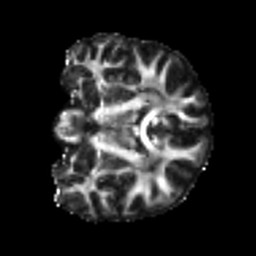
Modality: FA
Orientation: coronal
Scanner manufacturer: siemens
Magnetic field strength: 3 T
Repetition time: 4 s
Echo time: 0.0594 s